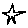
Label: star